Question: I am experiencing bad rendering of SVG image with Firefox on Ubuntu. You can see on the attached image that the letter J has a little black line below it. This artifact happens only at certain zoom levels. The image is added with the '' tag, so it is not a background. The image is created with Inkscape. It renders properly on Chrome, I didn't try on other OS.
Is there a way to fix this keeping SVG ?

EDIT: since this affect only the image on the border, I found a workaround opening the SVG in a text editor and increasing the height and the width of a couple of pixels which means leaving a bit of transparent padding around the text.
I am still curious if this is a firefox bug though
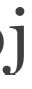
Answer: In Principle the rendering of SVG is not worse in Firefox than in any other browser. But each browser has its own little lacks in rendering, especially when shapes are close to each other and scaling comes into play.
So I might suggest to review your graphic and give a little room around the letter, so that there is no shape "snapping" directly to the outline of the letter. Unfortunately I cannot see the code of your graphic, but I am pretty sure that the issue is caused by shapes which are very close to each other (arranged by "snapping") and there is no "saving overlap".
For Fonts there is Hinting, what optimizes the rendering, especially for small sizes, but for SVG there is no such thing and since you cannot say for sure how each browser will handle those "edge cases" it is up to you to prepare the graphic so that those failures cannot appear.